Question:
SO, I have two images. one(small) image has to be in the middle to the bottom axis of the second image(smaller), but should be . I was trying to do this in constraint layout. I know to set the top and bottom constraint of smaller image to the bottom of the bigger image.
How can I achieve this in constraint layout?
'''
<?xml version="1.0" encoding="utf-8"?>
<androidx.constraintlayout.widget.ConstraintLayout xmlns:android="http://schemas.android.com/apk/res/android"
android:layout_width="match_parent"
android:layout_height="match_parent"
xmlns:app="http://schemas.android.com/apk/res-auto">
<ImageView
android:id="@+id/singapore"
android:scaleType="centerCrop"
android:layout_width="240dp"
android:layout_height="240dp"
android:src="@drawable/singapore"
app:layout_constraintEnd_toEndOf="parent"
app:layout_constraintStart_toStartOf="parent"
app:layout_constraintTop_toTopOf="parent">
</ImageView>
<ImageView
android:layout_width="100dp"
android:layout_height="100dp"
android:src="@drawable/poster"
app:layout_constraintBottom_toBottomOf="@id/singapore"
app:layout_constraintEnd_toEndOf="@id/singapore"
app:layout_constraintStart_toStartOf="@+id/singapore"
app:layout_constraintTop_toBottomOf="@id/singapore">
</ImageView>
</androidx.constraintlayout.widget.ConstraintLayout>
'''
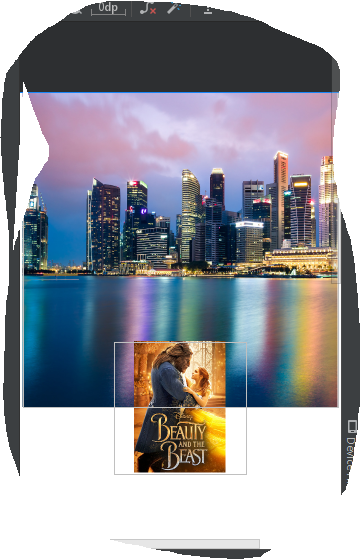
Answer: Setting the top and bottom of the smaller image to the bottom of the larger image vertically centers the smaller image to the bottom edge of the larger image. You can now shift the smaller image down by, say '10dp', by specifying a translation for the smaller image:
'''
android:translationY="10dp"
'''
See the description of the y translation property in the <URL>.